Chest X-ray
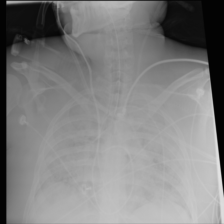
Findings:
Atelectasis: negative
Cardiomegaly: negative
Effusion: negative
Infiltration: negative
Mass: negative
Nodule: negative
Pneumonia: negative
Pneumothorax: negative
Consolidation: negative
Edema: negative
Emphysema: negative
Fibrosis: negative
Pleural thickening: negative
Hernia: negative